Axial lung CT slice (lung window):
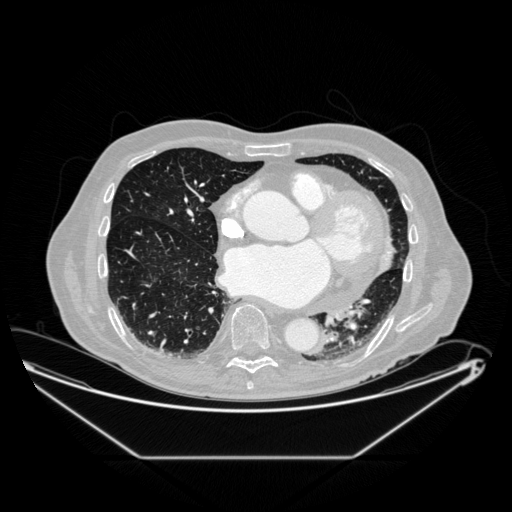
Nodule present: no